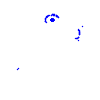
Particle: proton